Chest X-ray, PA view. Patient: 32 years old, sex F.
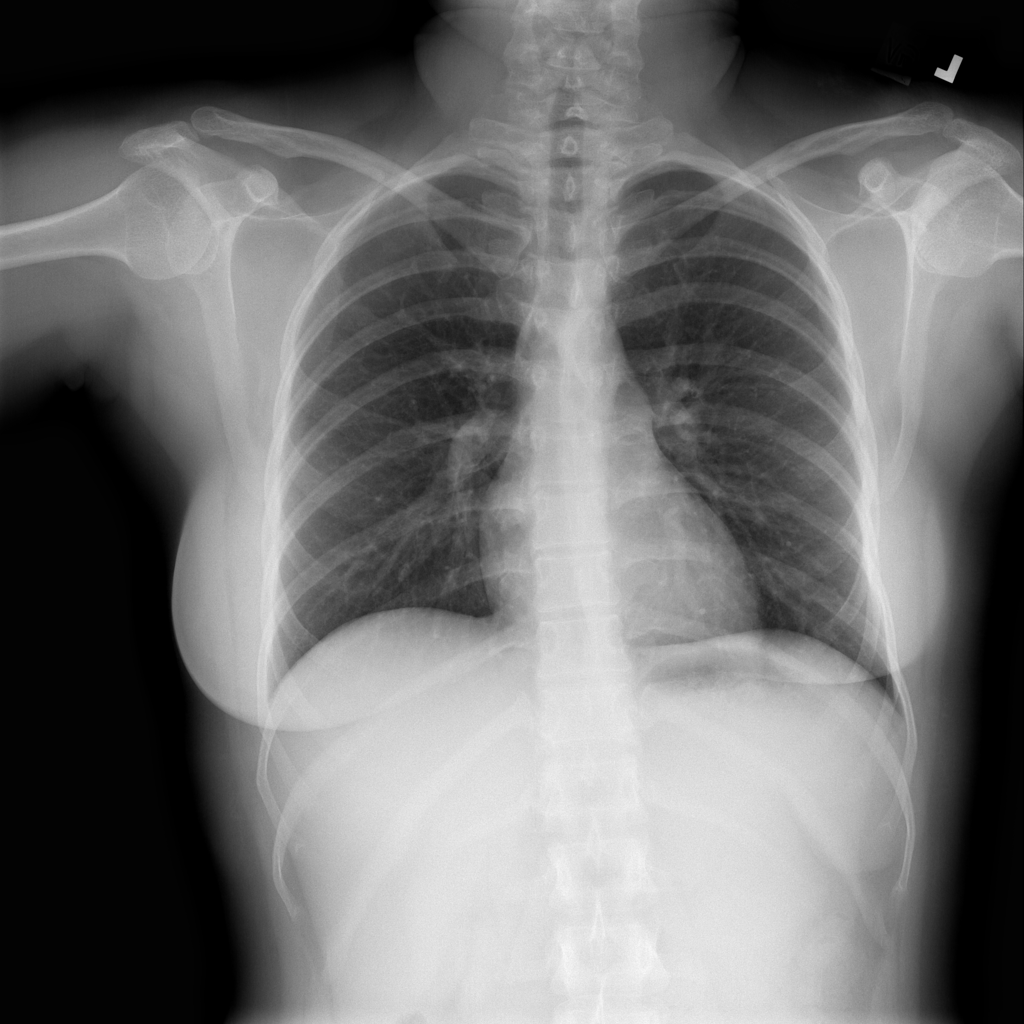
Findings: No Finding